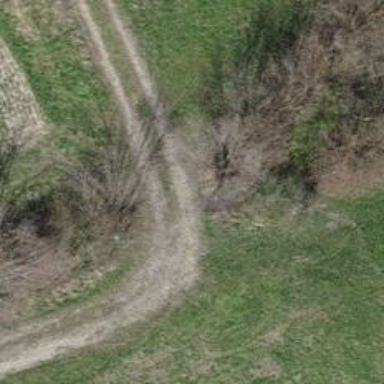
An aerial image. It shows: Culvert tunnel underneath ditch.